Найдите сопротивление между точками $A$ и $B$ проволочной сетки с квадратными ячейками (см. рисунок).  Сопротивление куска проволоки длиной, равной стороне квадрата ячейки, $r=2.4~Ом$.
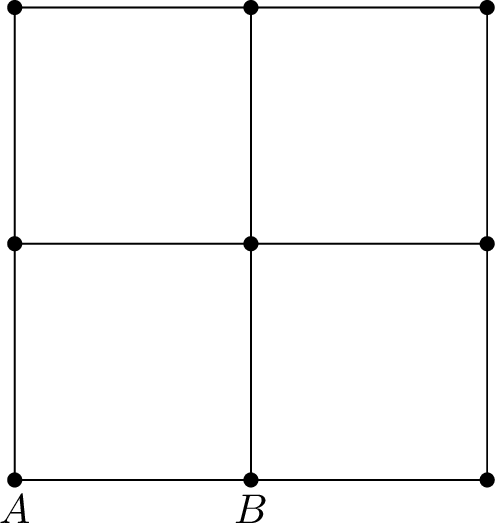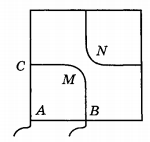
Решение: Изобразим схему, эквивалентную схеме в условии (см. рисунок).  При сравнении участков $C M B$ и $C N B$ заметим, что $$ \varphi_{M}=\varphi_{N}=\left(\varphi_{C}+\varphi_{B}\right) / 2. $$ Теперь легко подсчитать сопротивление $R_{A B}$: $$ R_{A B}=\frac{17 r}{24}=1.7~Ом. $$
Ответ: $$ R_{A B}=\frac{17 r}{24}=1.7~Ом. $$
Темы:
T, Электричество, Всероссийские, Электрические цепи